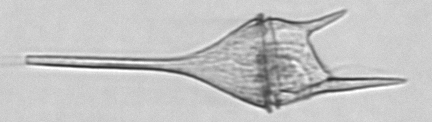
Label: Tripos_lineatus